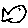
Label: fish